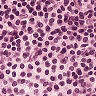
Metastatic tissue present: no